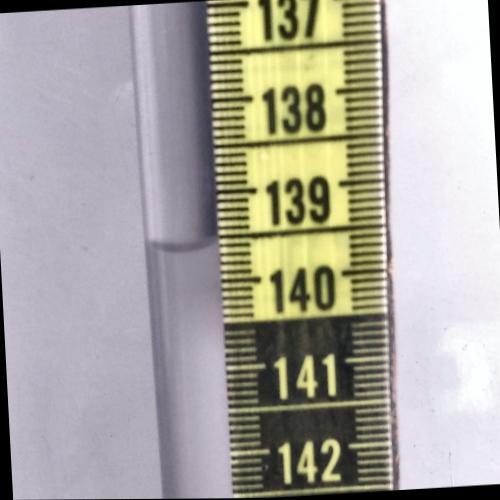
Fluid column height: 139.6 cm